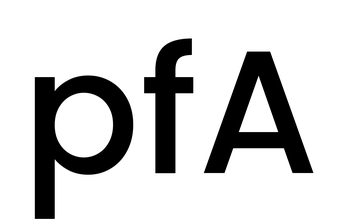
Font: Poppins-Medium